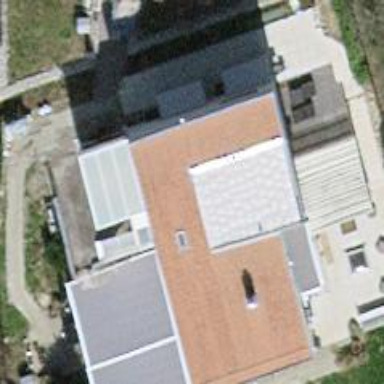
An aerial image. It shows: Detached building with flat roof.